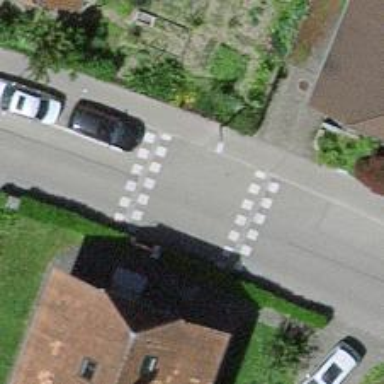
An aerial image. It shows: Table-style traffic calming feature.